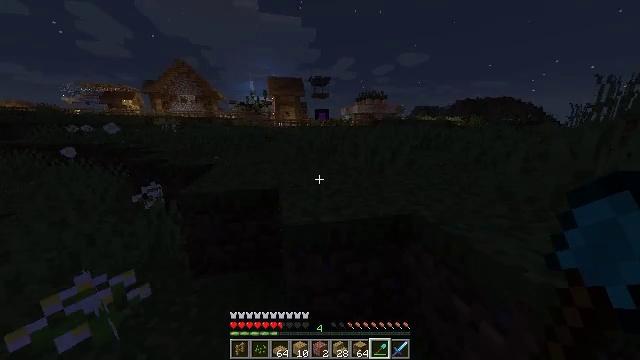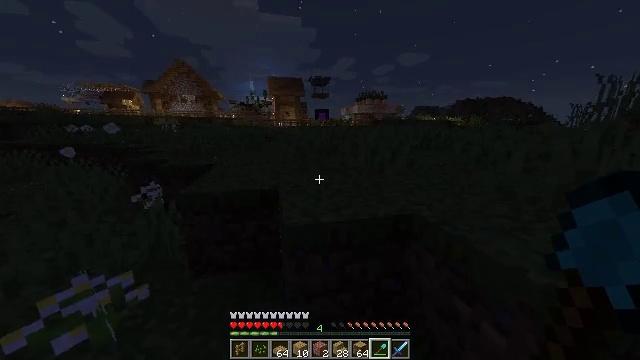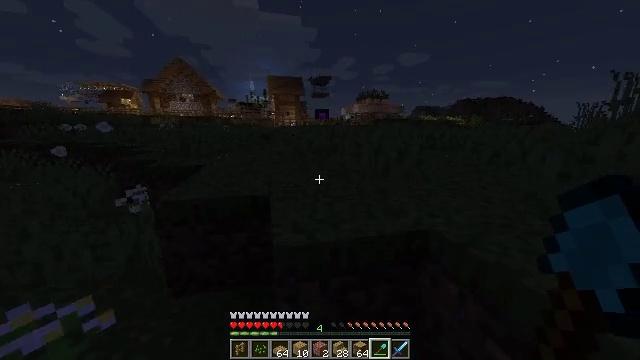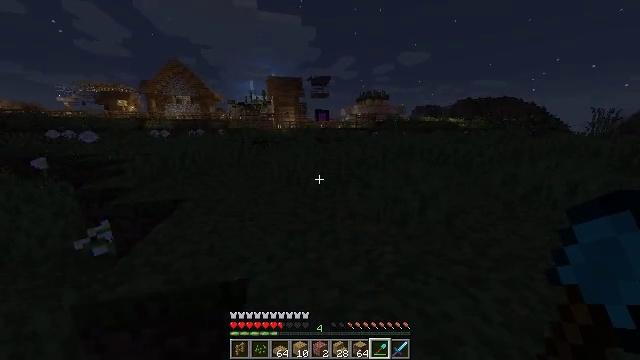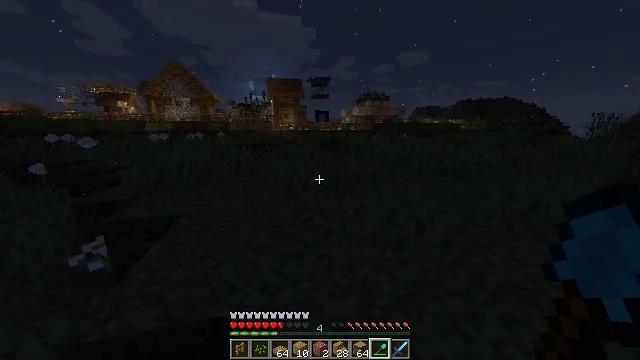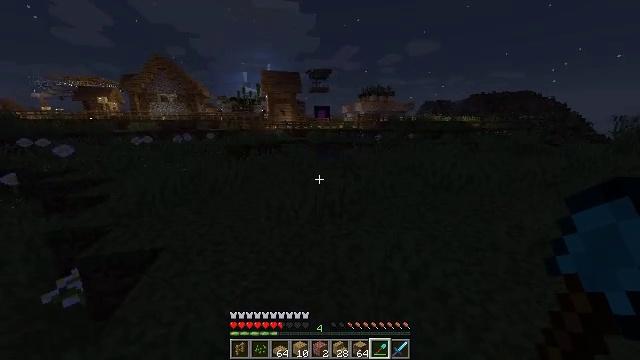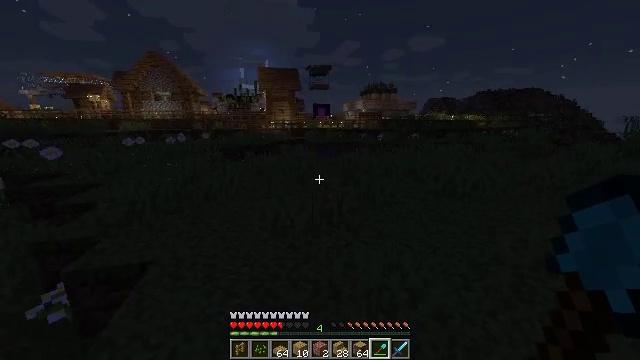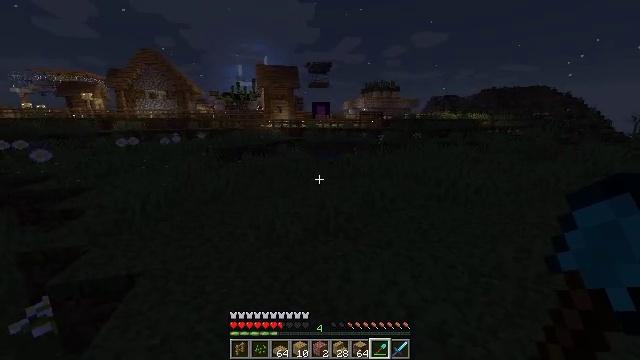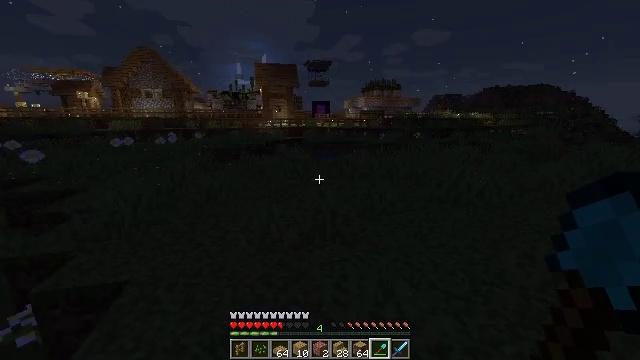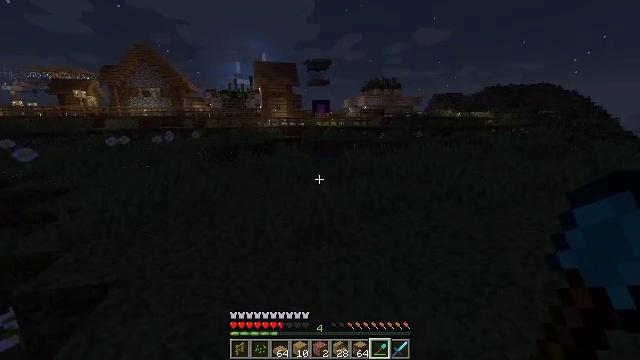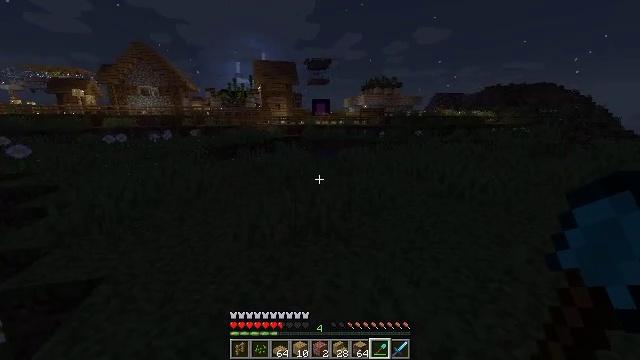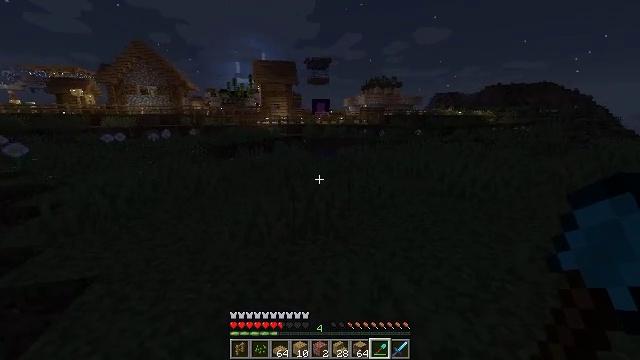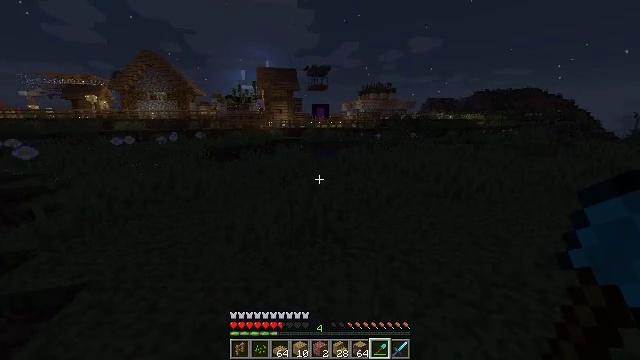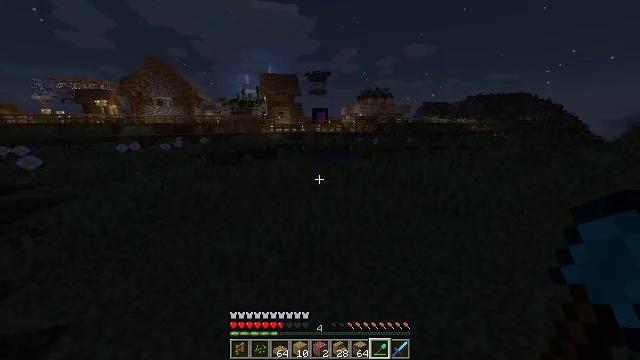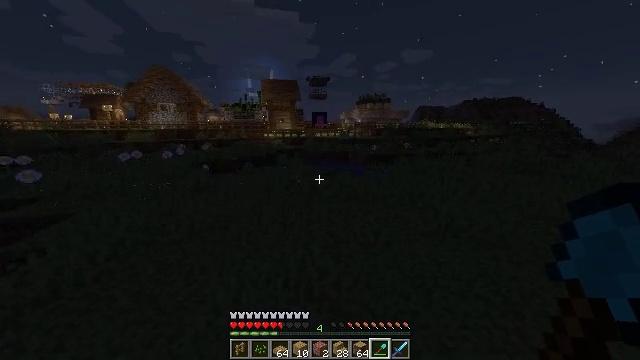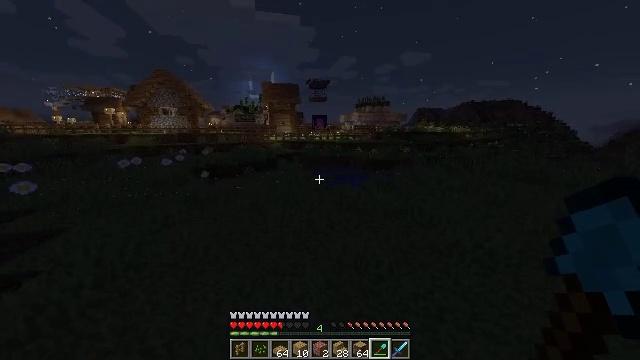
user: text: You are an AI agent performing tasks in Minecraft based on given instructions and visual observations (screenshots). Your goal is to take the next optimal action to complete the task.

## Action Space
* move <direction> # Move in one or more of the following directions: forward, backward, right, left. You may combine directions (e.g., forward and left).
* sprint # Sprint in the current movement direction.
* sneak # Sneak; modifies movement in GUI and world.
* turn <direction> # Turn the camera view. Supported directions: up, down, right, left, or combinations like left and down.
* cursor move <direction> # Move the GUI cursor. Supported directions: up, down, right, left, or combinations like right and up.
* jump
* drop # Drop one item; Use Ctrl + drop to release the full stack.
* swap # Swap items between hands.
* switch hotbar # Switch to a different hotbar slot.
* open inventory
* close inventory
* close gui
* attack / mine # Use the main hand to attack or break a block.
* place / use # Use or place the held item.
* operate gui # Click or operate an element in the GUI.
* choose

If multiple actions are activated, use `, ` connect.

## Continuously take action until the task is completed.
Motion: motion action
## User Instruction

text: Mine the oak fence from the structure.
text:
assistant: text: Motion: move forward, jump
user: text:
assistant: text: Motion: move forward, sprint, jump
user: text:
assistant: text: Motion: move forward, sprint, jump
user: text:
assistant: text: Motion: move forward, sprint, jump
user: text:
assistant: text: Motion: move forward, sprint, jump
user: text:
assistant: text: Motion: move forward, jump
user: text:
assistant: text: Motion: move forward, jump
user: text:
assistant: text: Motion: move forward, jump
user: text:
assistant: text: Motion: move forward, jump
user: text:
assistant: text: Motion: move forward, jump
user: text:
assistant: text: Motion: move forward, sprint, jump
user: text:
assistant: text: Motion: move forward, sprint, jump
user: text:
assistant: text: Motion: move forward, sprint, jump
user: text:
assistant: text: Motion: move forward, sprint, jump
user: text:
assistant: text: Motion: move forward, jump
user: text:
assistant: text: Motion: move forward, jump
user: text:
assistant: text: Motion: move forward, turn left, jump
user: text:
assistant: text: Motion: move forward, turn left, jump
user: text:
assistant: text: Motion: move forward, jump
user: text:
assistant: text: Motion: move forward, turn left, jump
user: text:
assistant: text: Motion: move forward, turn left, jump
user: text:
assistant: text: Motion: move forward, turn left, jump
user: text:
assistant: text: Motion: move forward, sprint, turn left, jump
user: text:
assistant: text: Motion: move forward, sprint, jump
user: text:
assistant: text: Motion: move forward, sprint, jump
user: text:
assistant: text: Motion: move forward, sprint, jump
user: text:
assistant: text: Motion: move forward, jump
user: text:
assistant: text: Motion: move forward, jump
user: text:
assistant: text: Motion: move forward, turn down, jump
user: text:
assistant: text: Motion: move forward, turn right and down, jump